Field crop: maize
Growth stage: 2
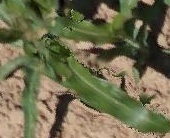
Species: maize